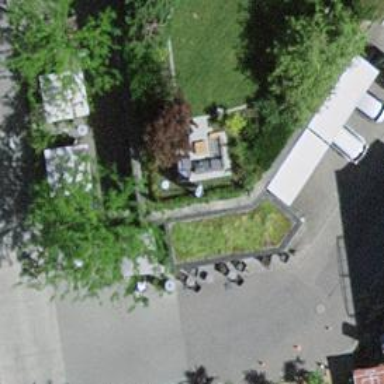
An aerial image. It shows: Cafe.